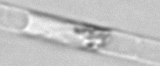
Label: Hemiaulus